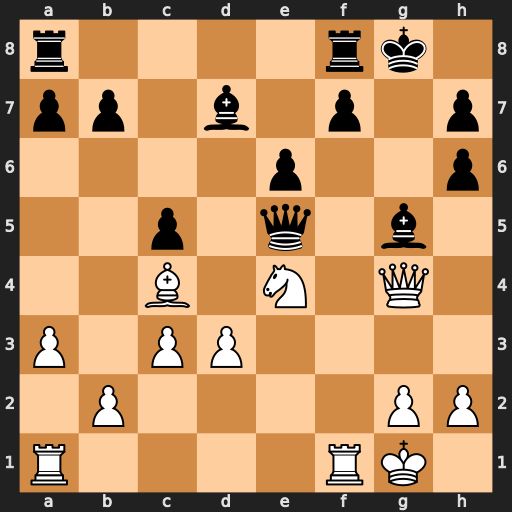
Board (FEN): r4rk1/pp1b1p1p/4p2p/2p1q1b1/2B1N1Q1/P1PP4/1P4PP/R4RK1
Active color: w
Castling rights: -
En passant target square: -
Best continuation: Nf6+ Kh8 Nxd7